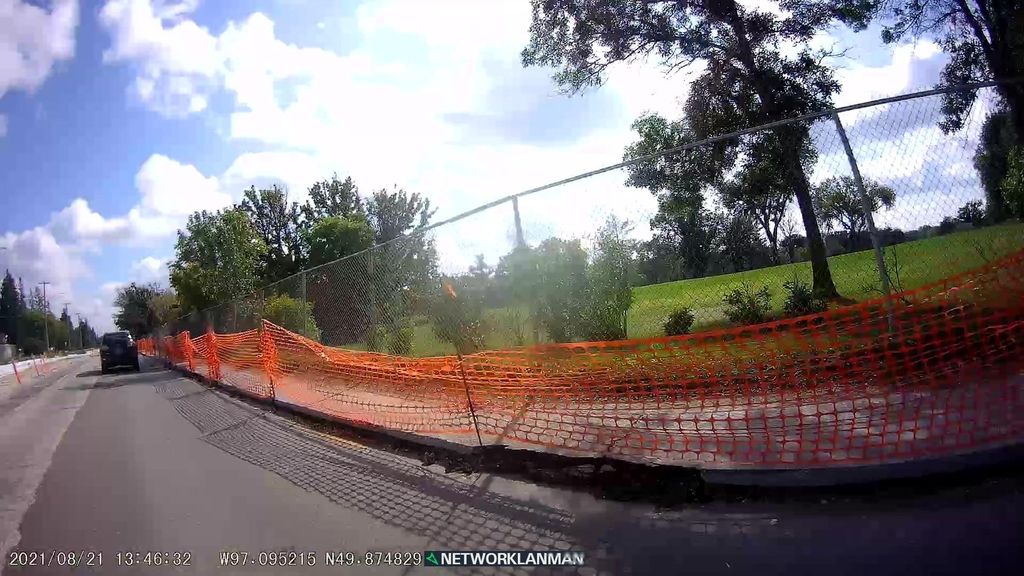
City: winnipeg